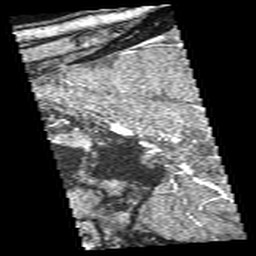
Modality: angio
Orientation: sagittal
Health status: ill
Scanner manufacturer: siemens
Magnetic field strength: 3 T
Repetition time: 0.022 s
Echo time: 0.00401 s